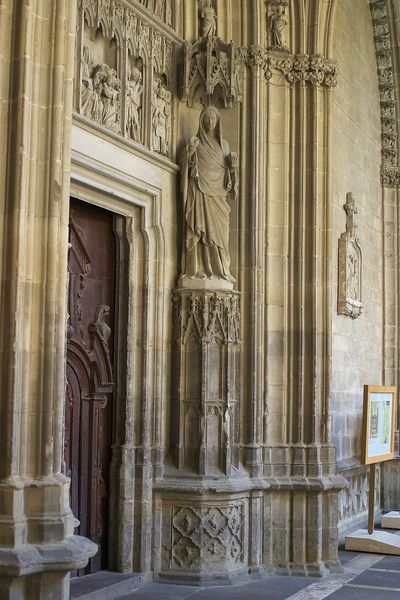
Titel: Kathedrale von Pamplona
Künstler: Jaques Perut
Standort: Pamplona, Kathedrale (EU - E - Navarra)
Schlagwörter: pfeiler, tür, ornament, architektur, stein, kirche, figur, stehend, skulptur, relief, bogen, figuren, tafel, stufe, faltenwurf, fotografie, eingang, kreuz, portal, sandstein, gotisch, kanneluren, heilige, biblisch, tympanon, stützpfeiler, seitenportal, aufsteller, buendelpfeiler